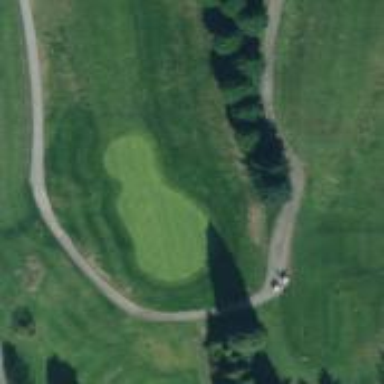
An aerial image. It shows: View of golf hole.